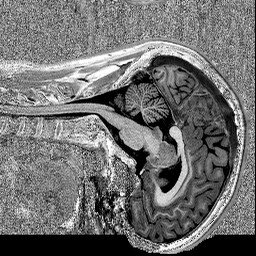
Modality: MP2RAGE
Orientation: sagittal
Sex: male